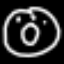
Label: donut